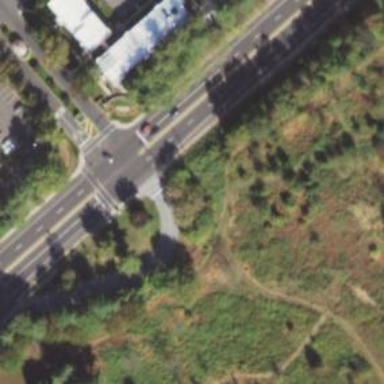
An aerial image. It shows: Marked crossing on footway.